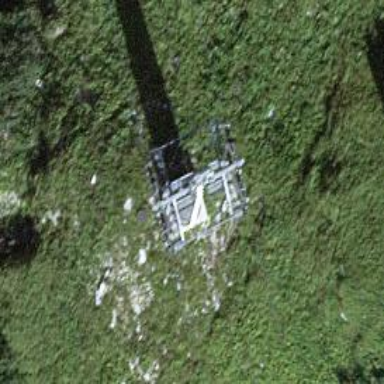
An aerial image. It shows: Pylon used for aerialway.